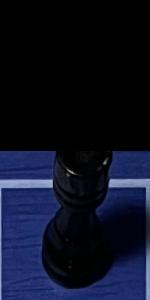
Label: Rook_Black